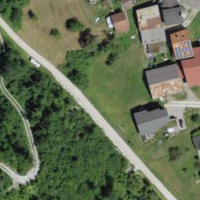
EUNIS habitat code: 43
Species observed at this site:
Melilotus albus